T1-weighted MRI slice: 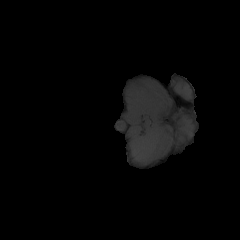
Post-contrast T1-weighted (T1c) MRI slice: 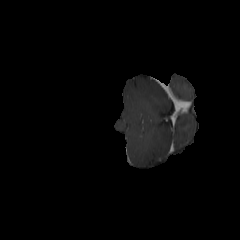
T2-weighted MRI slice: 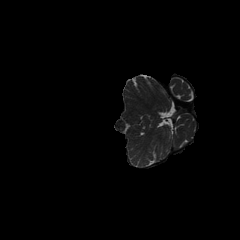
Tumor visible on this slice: no